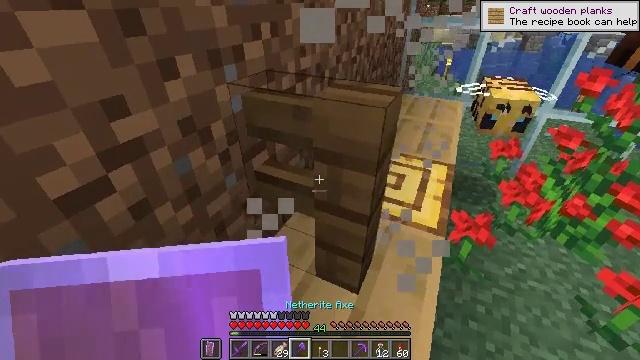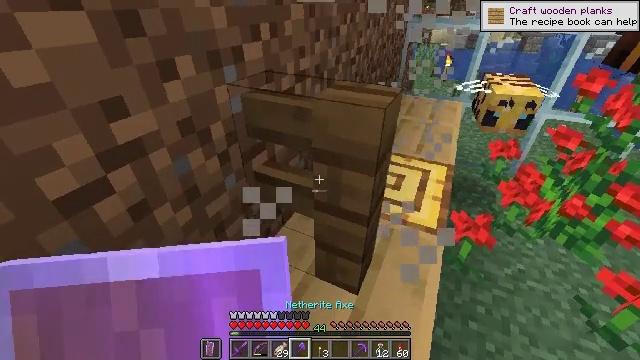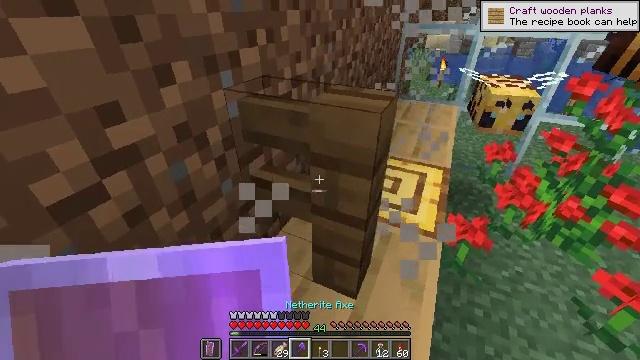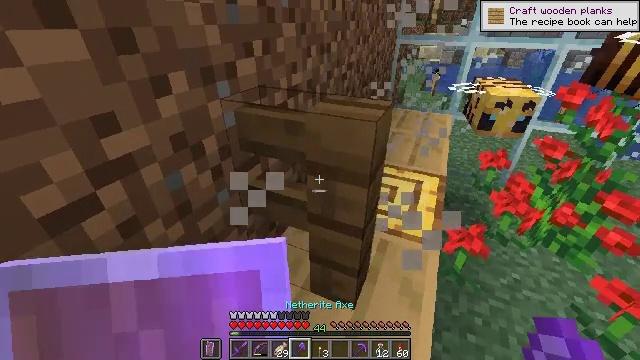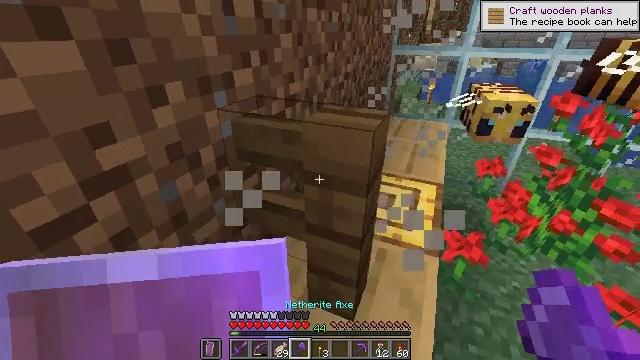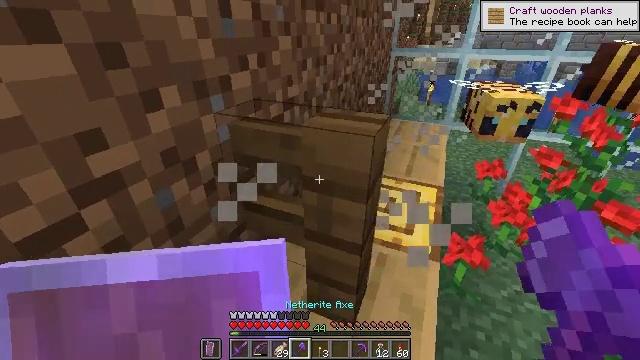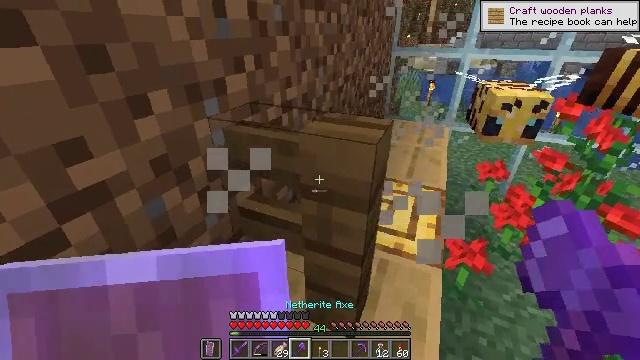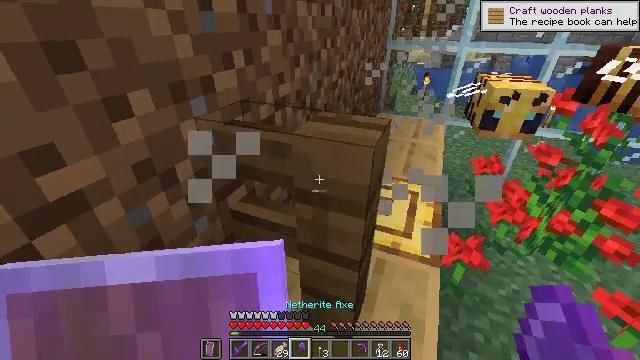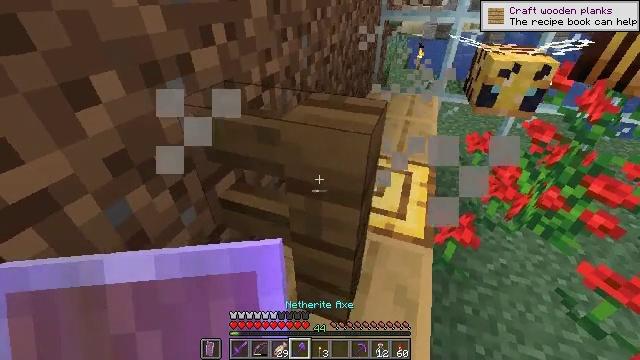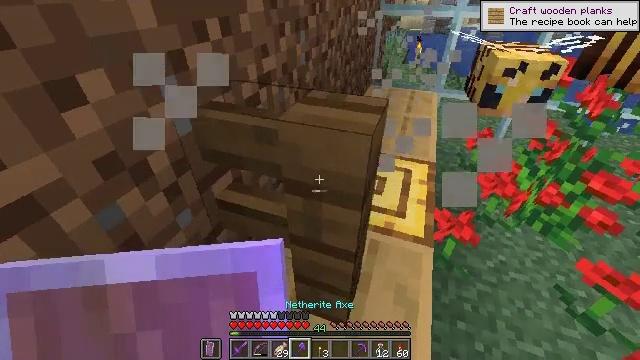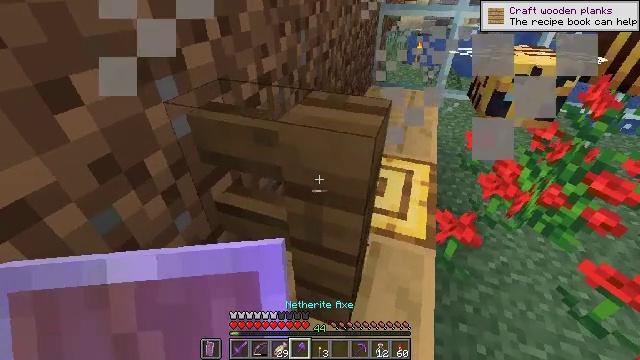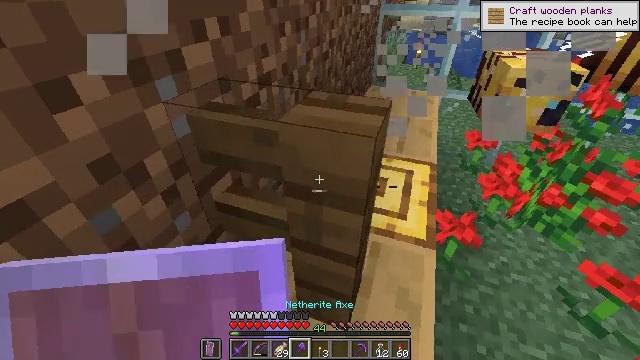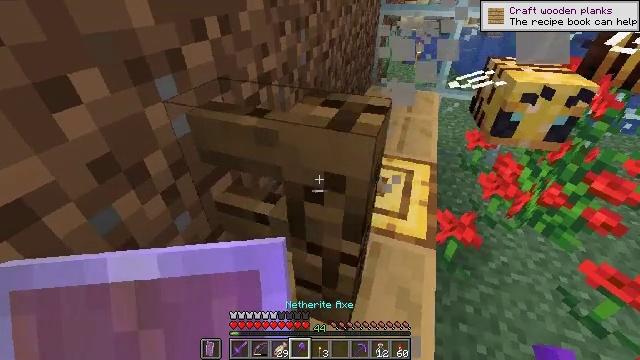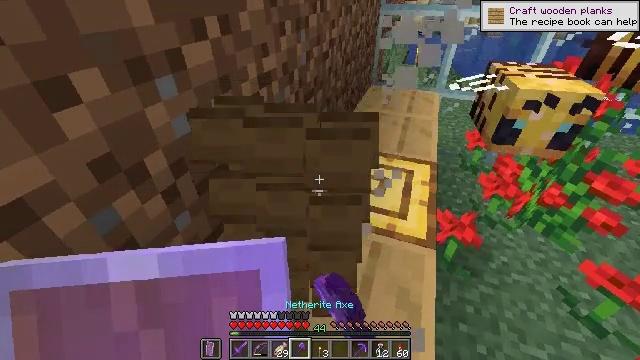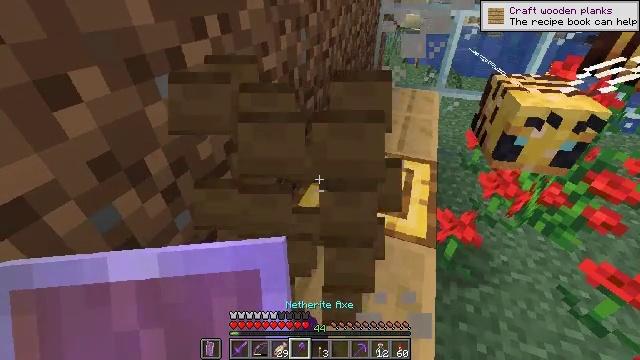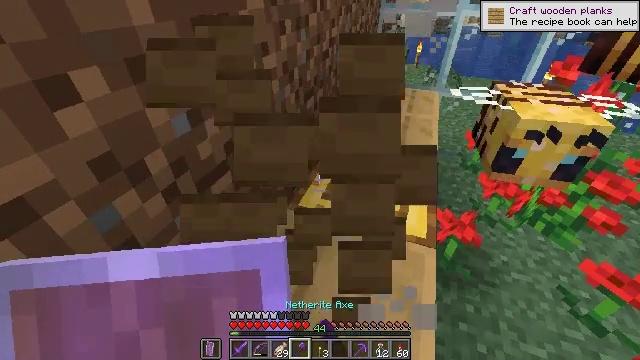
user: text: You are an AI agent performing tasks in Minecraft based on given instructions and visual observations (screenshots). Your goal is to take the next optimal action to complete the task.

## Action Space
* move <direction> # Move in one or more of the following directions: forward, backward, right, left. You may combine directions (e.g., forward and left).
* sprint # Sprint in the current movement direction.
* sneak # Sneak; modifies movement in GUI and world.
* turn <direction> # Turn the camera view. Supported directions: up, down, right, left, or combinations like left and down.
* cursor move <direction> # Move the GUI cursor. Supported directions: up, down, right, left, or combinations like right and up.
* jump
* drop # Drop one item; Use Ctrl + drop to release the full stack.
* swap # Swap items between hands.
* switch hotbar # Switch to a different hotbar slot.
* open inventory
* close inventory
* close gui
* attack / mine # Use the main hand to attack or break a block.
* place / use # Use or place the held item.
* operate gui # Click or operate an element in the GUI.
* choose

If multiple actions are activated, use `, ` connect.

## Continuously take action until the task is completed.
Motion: motion action
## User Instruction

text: Attack the spruce fence to dismantle it.
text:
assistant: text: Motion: sneak
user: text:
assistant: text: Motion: sneak
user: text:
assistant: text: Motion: sneak, turn up
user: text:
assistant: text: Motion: move forward, sneak, turn up
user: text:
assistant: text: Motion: move forward, sneak
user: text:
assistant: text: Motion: move forward, sneak
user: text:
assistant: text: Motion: move forward, sneak, turn right and down
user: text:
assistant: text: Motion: sneak, turn right and down
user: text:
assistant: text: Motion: sneak
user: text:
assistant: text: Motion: sneak
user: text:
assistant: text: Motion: sneak
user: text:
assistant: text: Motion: sneak, attack / mine
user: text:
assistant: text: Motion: sneak, attack / mine
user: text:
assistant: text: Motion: sneak, attack / mine
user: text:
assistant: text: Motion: sneak
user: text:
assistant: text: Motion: sneak
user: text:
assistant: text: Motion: sneak
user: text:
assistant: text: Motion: sneak